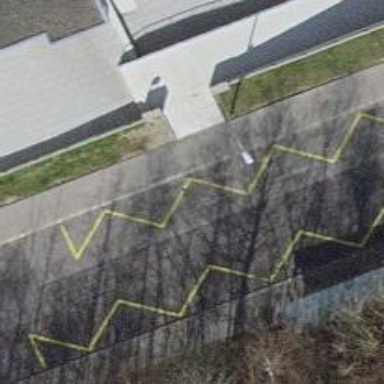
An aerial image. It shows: Bus stop with platform for public transport.